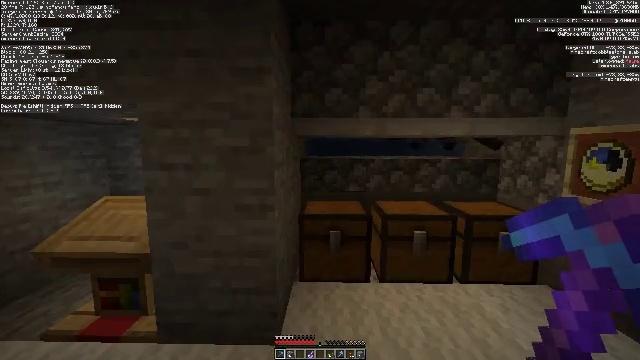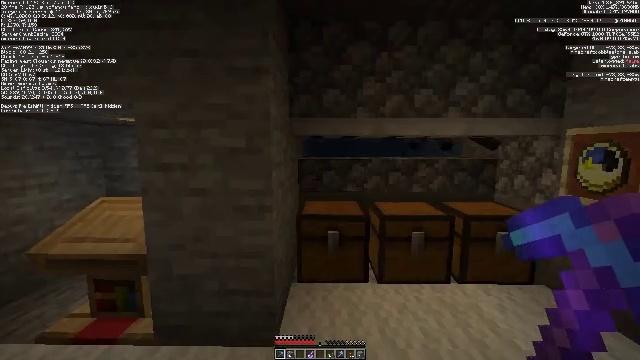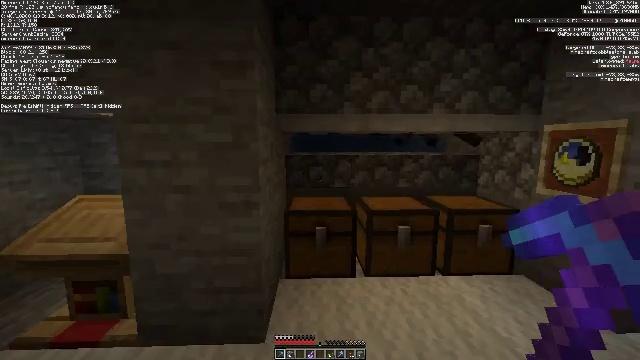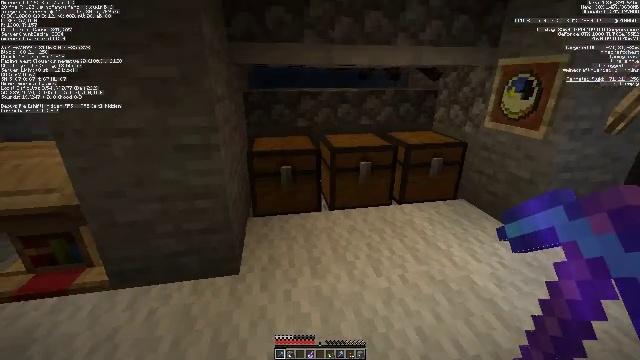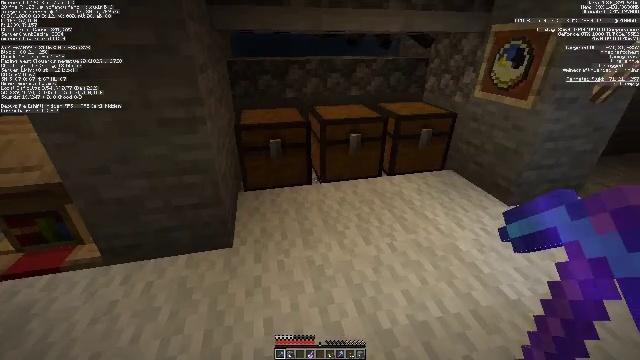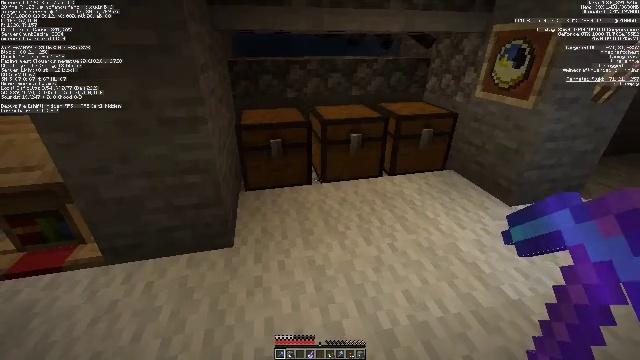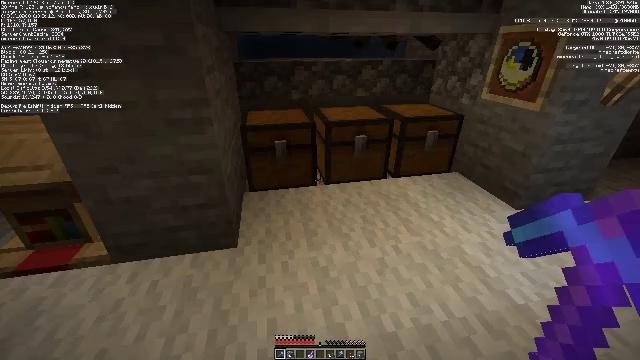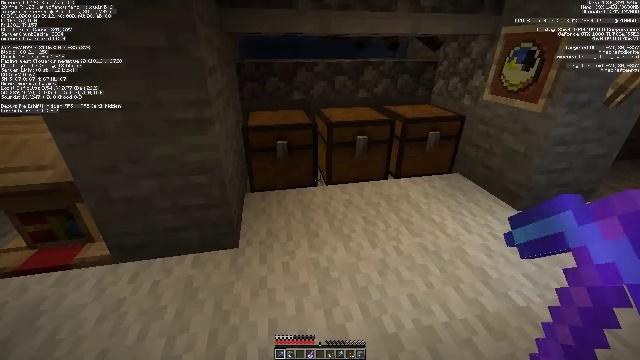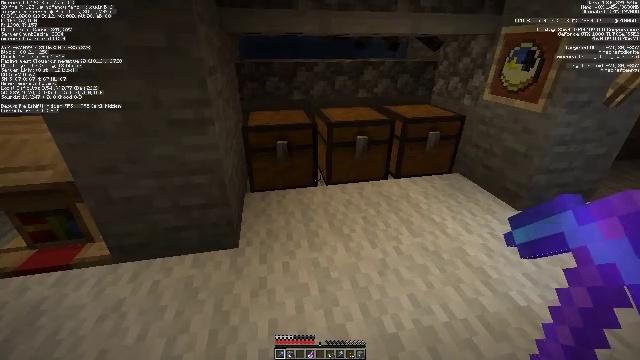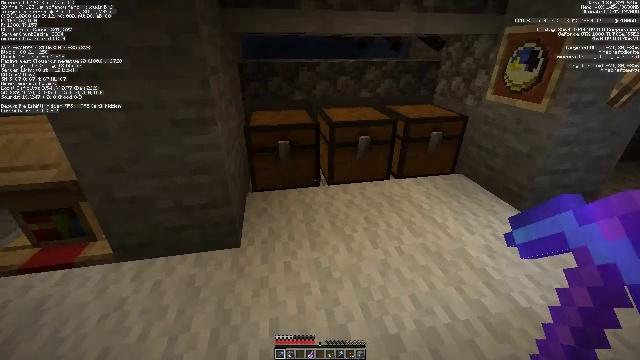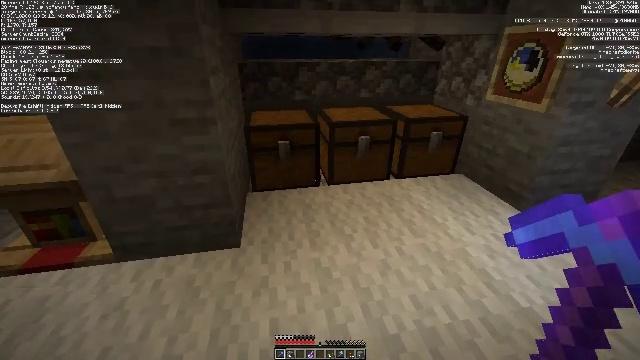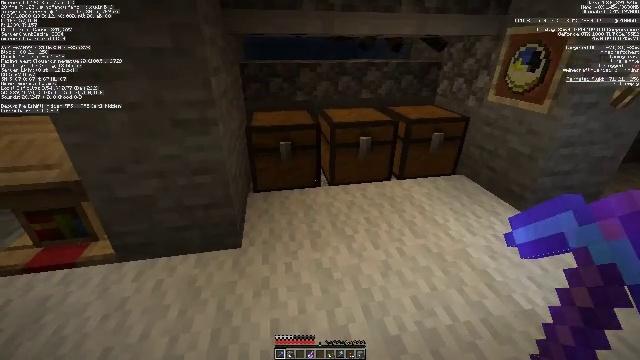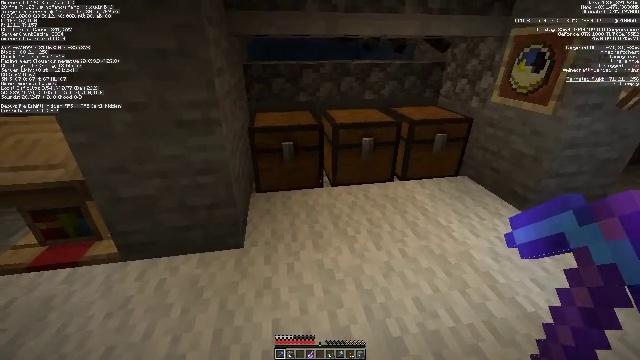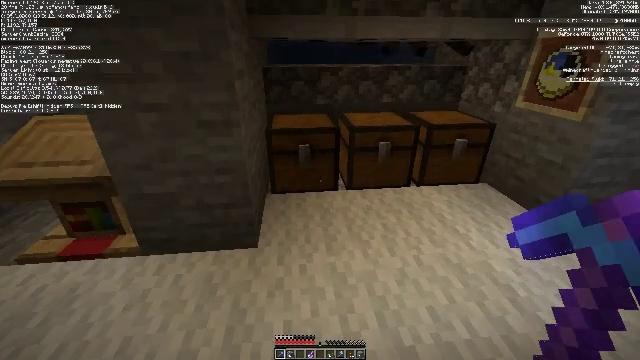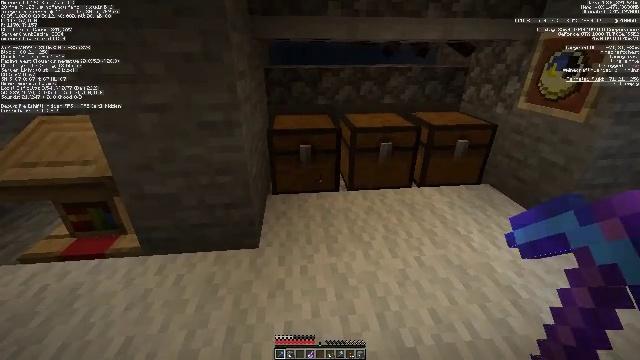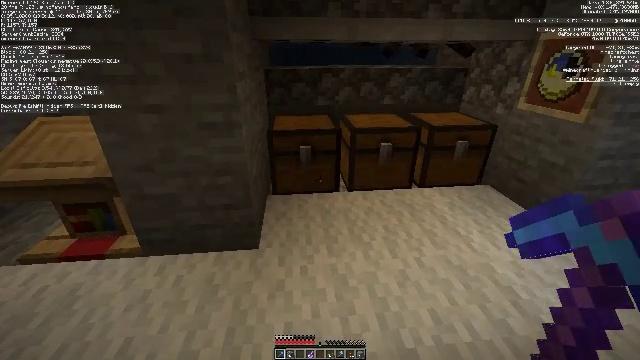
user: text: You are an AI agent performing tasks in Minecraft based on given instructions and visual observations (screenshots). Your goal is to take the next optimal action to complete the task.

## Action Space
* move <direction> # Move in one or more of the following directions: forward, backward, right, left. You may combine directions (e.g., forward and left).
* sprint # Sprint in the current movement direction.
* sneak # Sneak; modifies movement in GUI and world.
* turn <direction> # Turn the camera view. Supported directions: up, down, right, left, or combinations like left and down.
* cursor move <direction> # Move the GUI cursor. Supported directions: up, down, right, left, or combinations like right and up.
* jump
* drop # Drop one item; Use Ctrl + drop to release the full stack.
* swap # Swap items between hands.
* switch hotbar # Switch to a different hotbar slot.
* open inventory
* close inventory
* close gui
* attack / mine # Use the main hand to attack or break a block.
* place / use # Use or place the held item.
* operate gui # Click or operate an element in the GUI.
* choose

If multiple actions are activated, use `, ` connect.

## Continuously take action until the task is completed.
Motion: motion action
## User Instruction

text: Attack the yellow shulker box to pick it up.
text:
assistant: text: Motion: no_op
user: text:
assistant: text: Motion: turn right
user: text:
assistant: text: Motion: turn right and down
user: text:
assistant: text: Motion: turn right and down
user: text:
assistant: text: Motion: no_op
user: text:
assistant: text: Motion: turn left
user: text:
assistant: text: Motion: use / place
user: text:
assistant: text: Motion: use / place
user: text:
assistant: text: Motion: use / place
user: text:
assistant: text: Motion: no_op
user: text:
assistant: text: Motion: no_op
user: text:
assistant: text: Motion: no_op
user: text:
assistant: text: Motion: turn left
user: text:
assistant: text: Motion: no_op
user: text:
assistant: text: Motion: use / place
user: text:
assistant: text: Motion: use / place
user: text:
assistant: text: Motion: use / place
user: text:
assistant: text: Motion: use / place
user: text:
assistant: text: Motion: no_op
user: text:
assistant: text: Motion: no_op
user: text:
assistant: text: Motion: no_op
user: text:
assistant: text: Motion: no_op
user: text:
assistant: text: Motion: no_op
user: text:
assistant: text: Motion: no_op
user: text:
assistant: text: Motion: no_op
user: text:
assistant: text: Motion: no_op
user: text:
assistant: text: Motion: no_op
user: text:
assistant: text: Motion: no_op
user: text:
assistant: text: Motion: no_op
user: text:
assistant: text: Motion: no_op